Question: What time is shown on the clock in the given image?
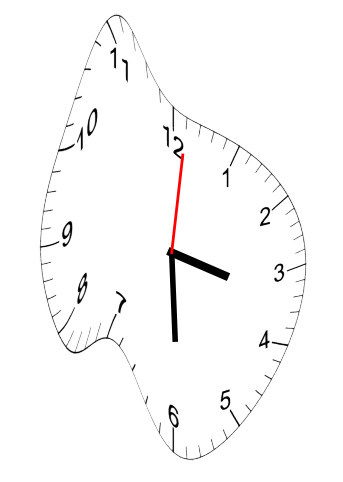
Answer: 03:30:01